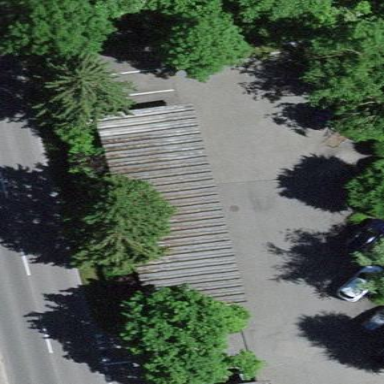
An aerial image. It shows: Group of garages.